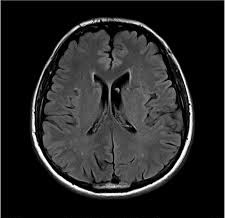
Label: notumor